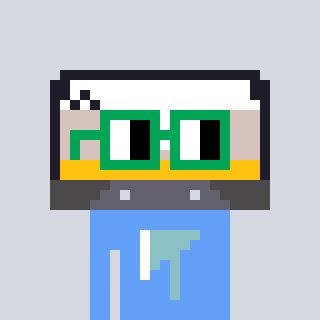
a pixel art character with square green glasses, a cassette tape-shaped head and a blue-colored body on a cool background